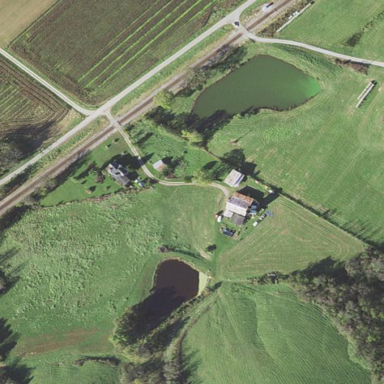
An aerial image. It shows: Farmyard area.